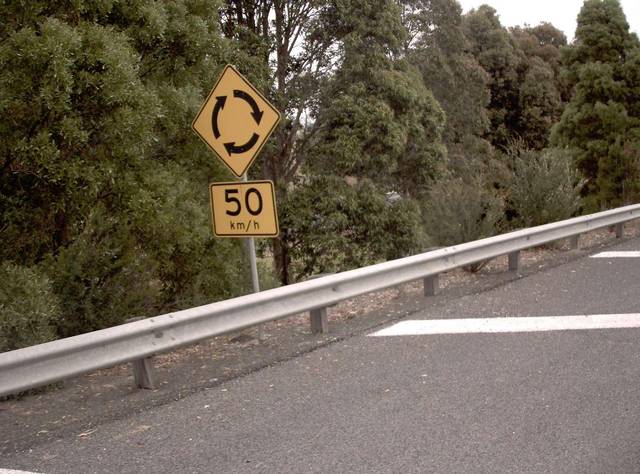
Region: Australia
Coordinates: -38.235, 146.375